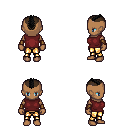
a pixel art fantasy rpg character, female body template, human, dark skin, maroon sleeveless shirt, gold greaves, black short mohawk hairstyle, leather bracers, four views (front, back, left, right), 2x2 character sprite sheet, small pixel art, hard edges, no anti-aliasing